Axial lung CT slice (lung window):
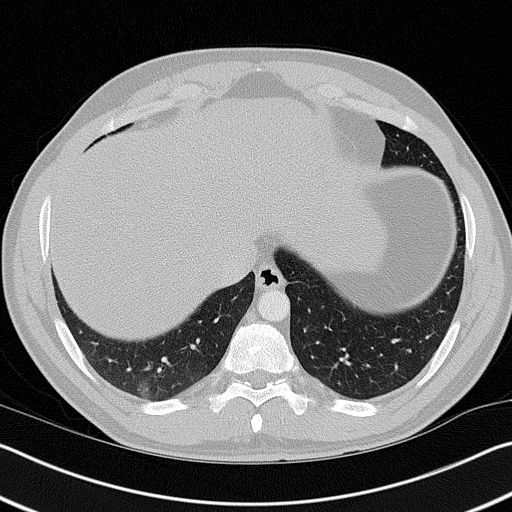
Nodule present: no